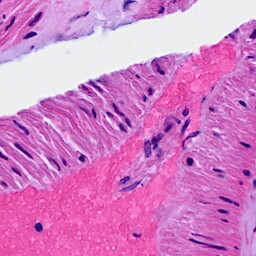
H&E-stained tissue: Breast